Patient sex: M
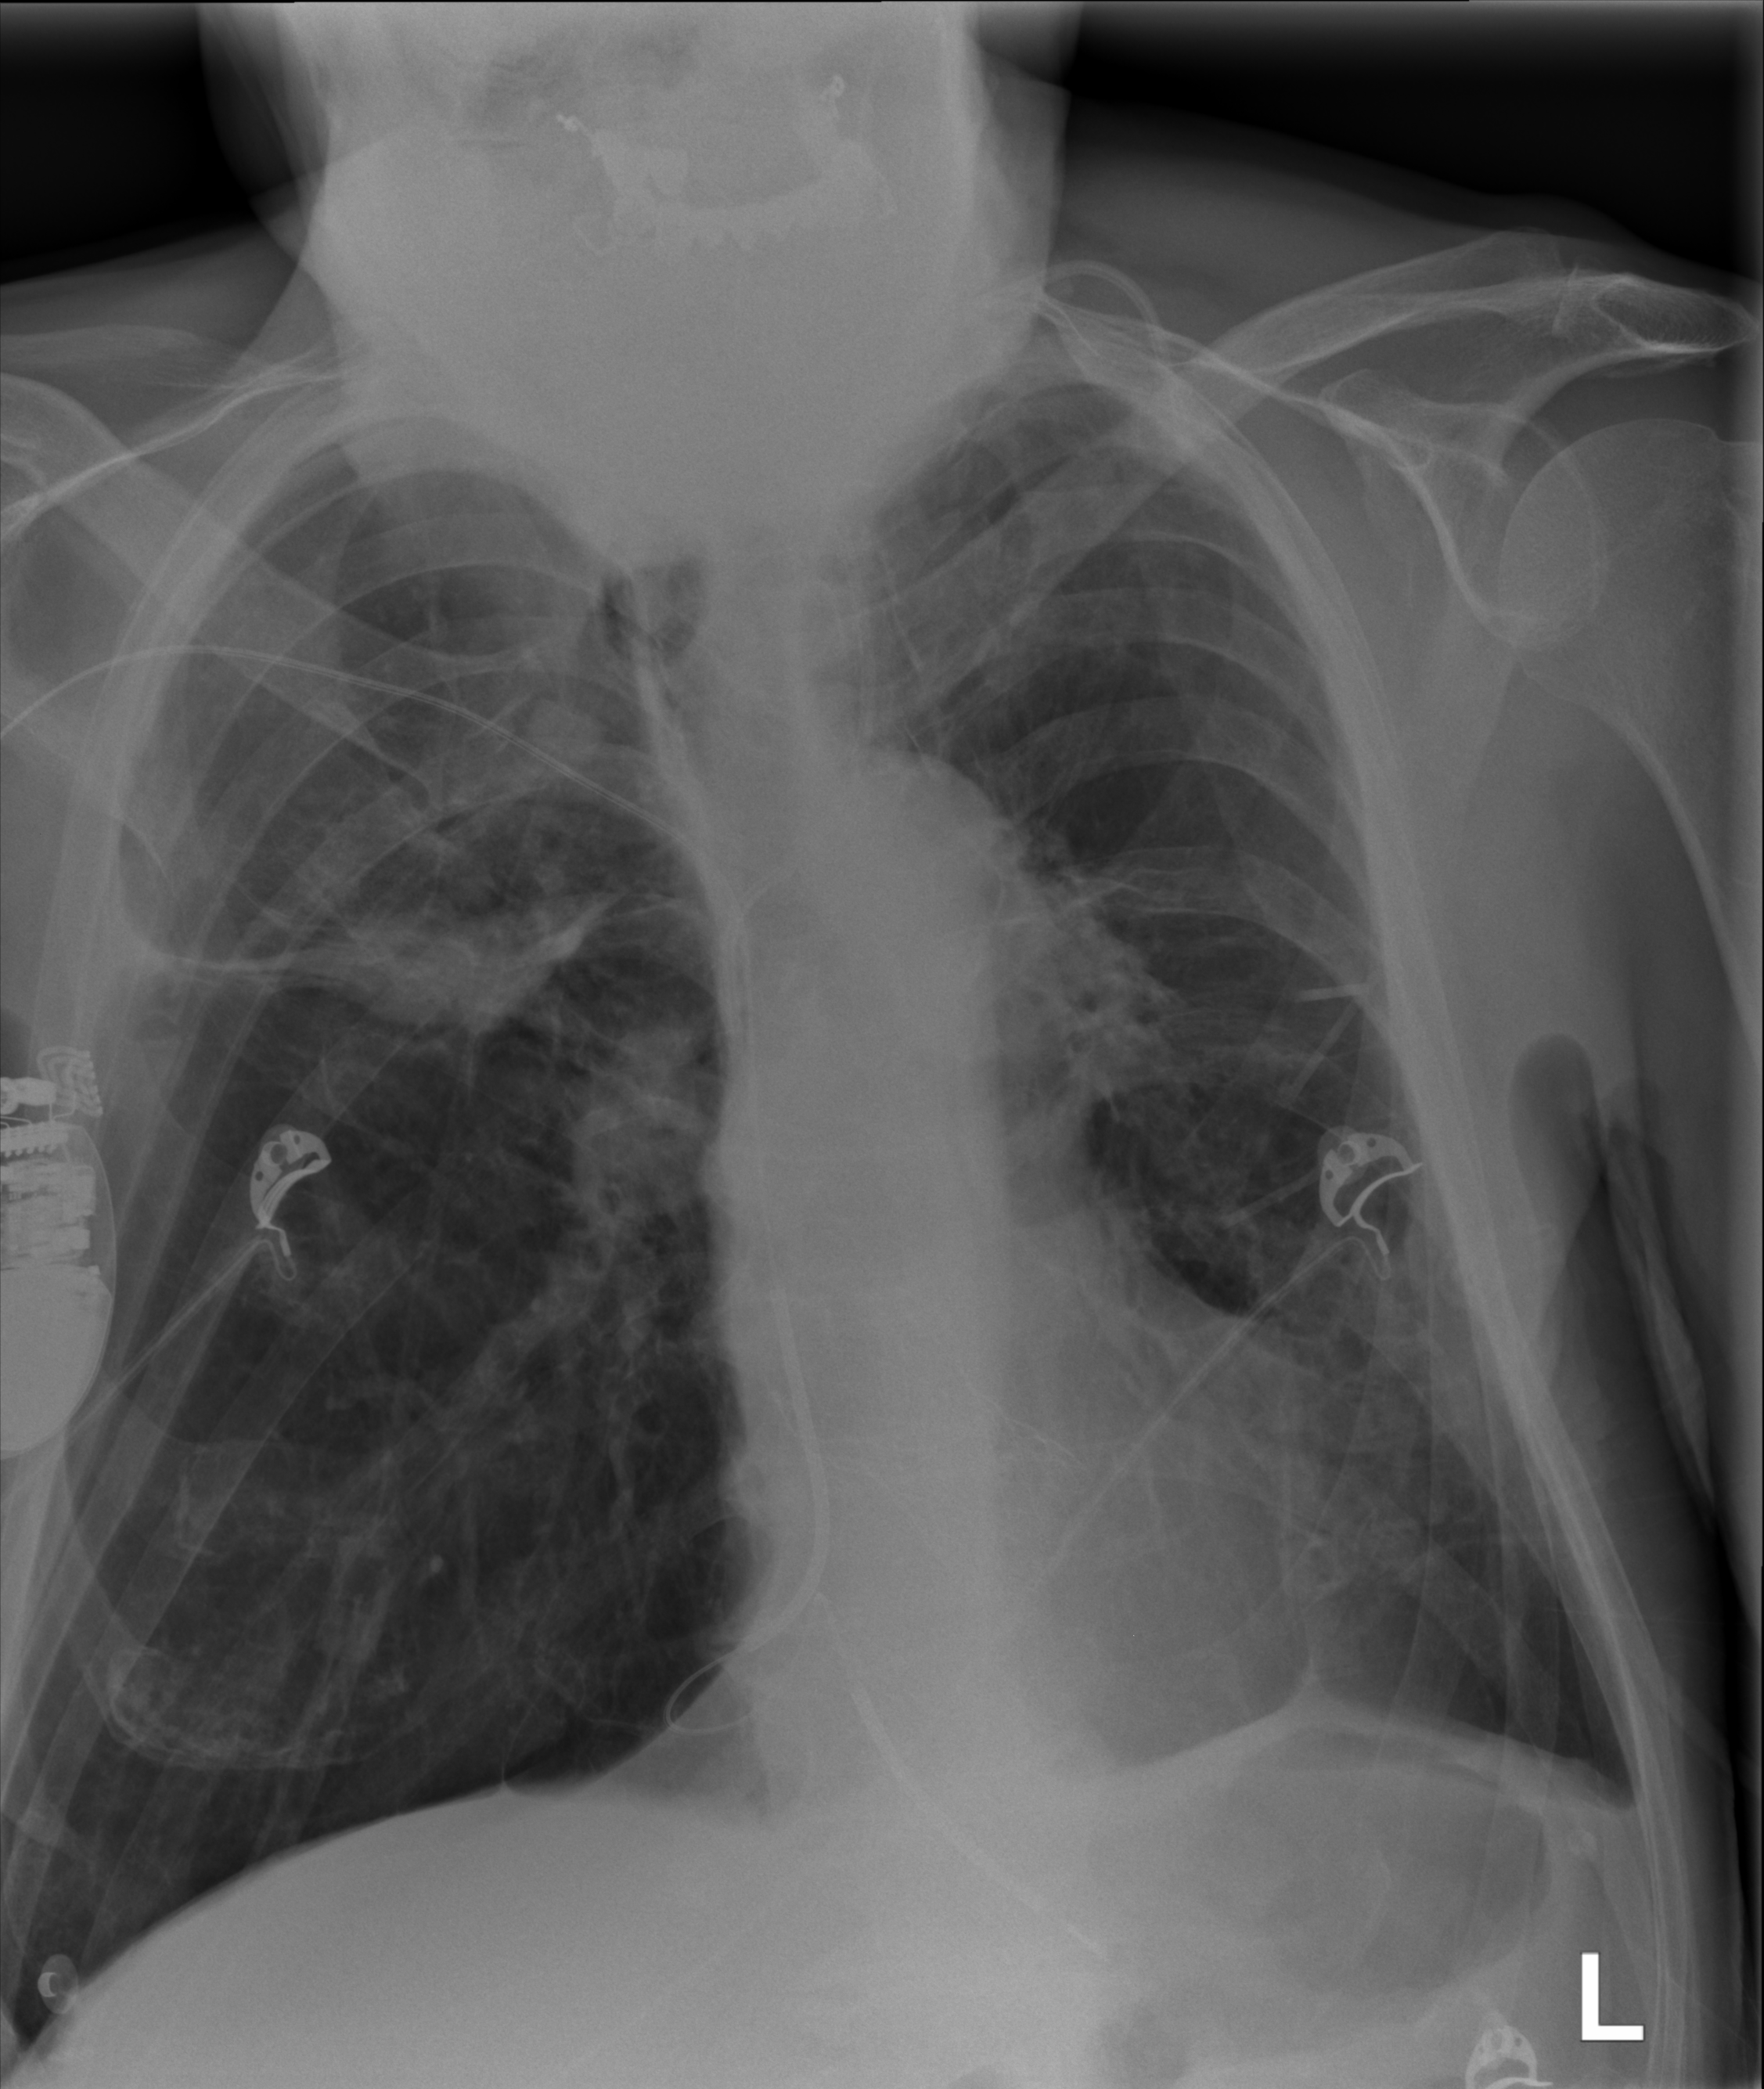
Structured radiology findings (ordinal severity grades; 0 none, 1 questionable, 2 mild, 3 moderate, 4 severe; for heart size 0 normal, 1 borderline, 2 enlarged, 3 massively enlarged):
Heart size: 0
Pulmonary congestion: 0
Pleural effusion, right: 0
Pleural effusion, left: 2
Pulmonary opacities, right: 0
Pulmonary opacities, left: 0
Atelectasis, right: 2
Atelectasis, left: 0